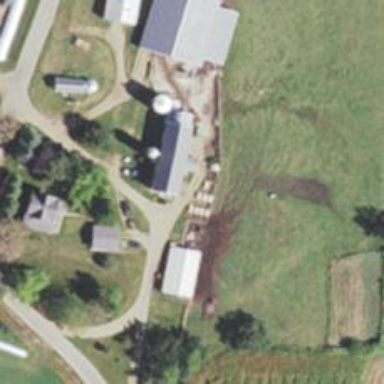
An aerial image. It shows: Silo.